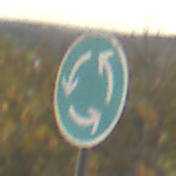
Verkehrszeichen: Kreisverkehr
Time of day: SunriseSunset
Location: Outdoor (Nature)
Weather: PartlyCloudy
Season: NotSpecified
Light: Natural